Field crop: maize
Growth stage: 2
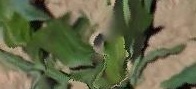
Species: maize